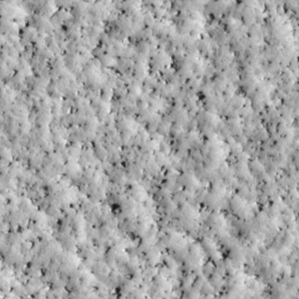
Label: non_frost